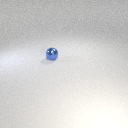
small blue metal sphere